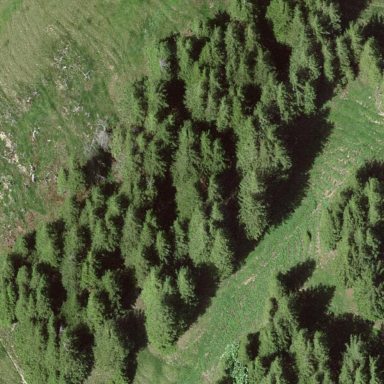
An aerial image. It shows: Forest area.